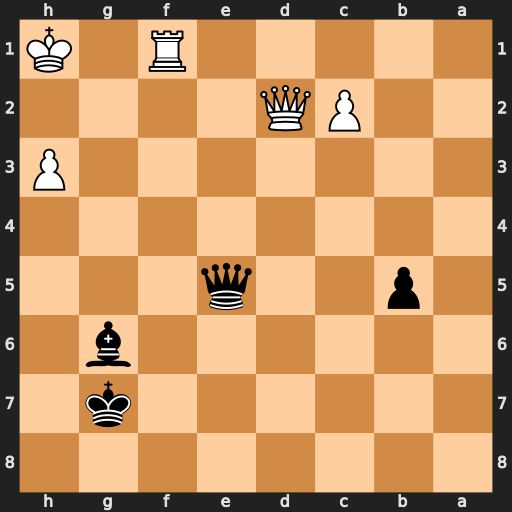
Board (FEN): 8/6k1/6b1/1p2q3/8/7P/2PQ4/5R1K
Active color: b
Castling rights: -
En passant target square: -
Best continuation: Be4+ Qg2+ Bxg2+